Field crop: tomato
Growth stage: 1
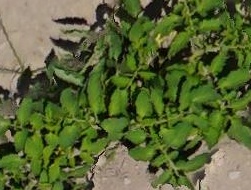
Species: tomato